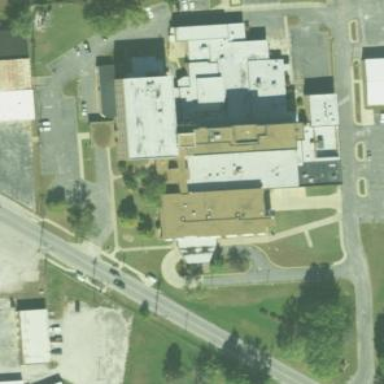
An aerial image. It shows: Clinic building offering healthcare services.